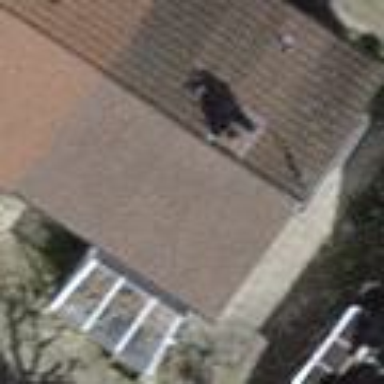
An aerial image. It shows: Building with tiled roof.